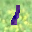
Label: 1